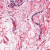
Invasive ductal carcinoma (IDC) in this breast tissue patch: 0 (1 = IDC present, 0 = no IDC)